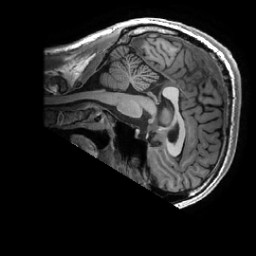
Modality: T1w
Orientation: sagittal
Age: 26
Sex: male
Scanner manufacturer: ge
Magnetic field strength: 3 T
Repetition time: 0.0073 s
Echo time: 0.003 s